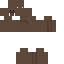
A female animal skin with dark skin dressed in a brown robe top and brown pants, featuring a closed mouth.